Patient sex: M
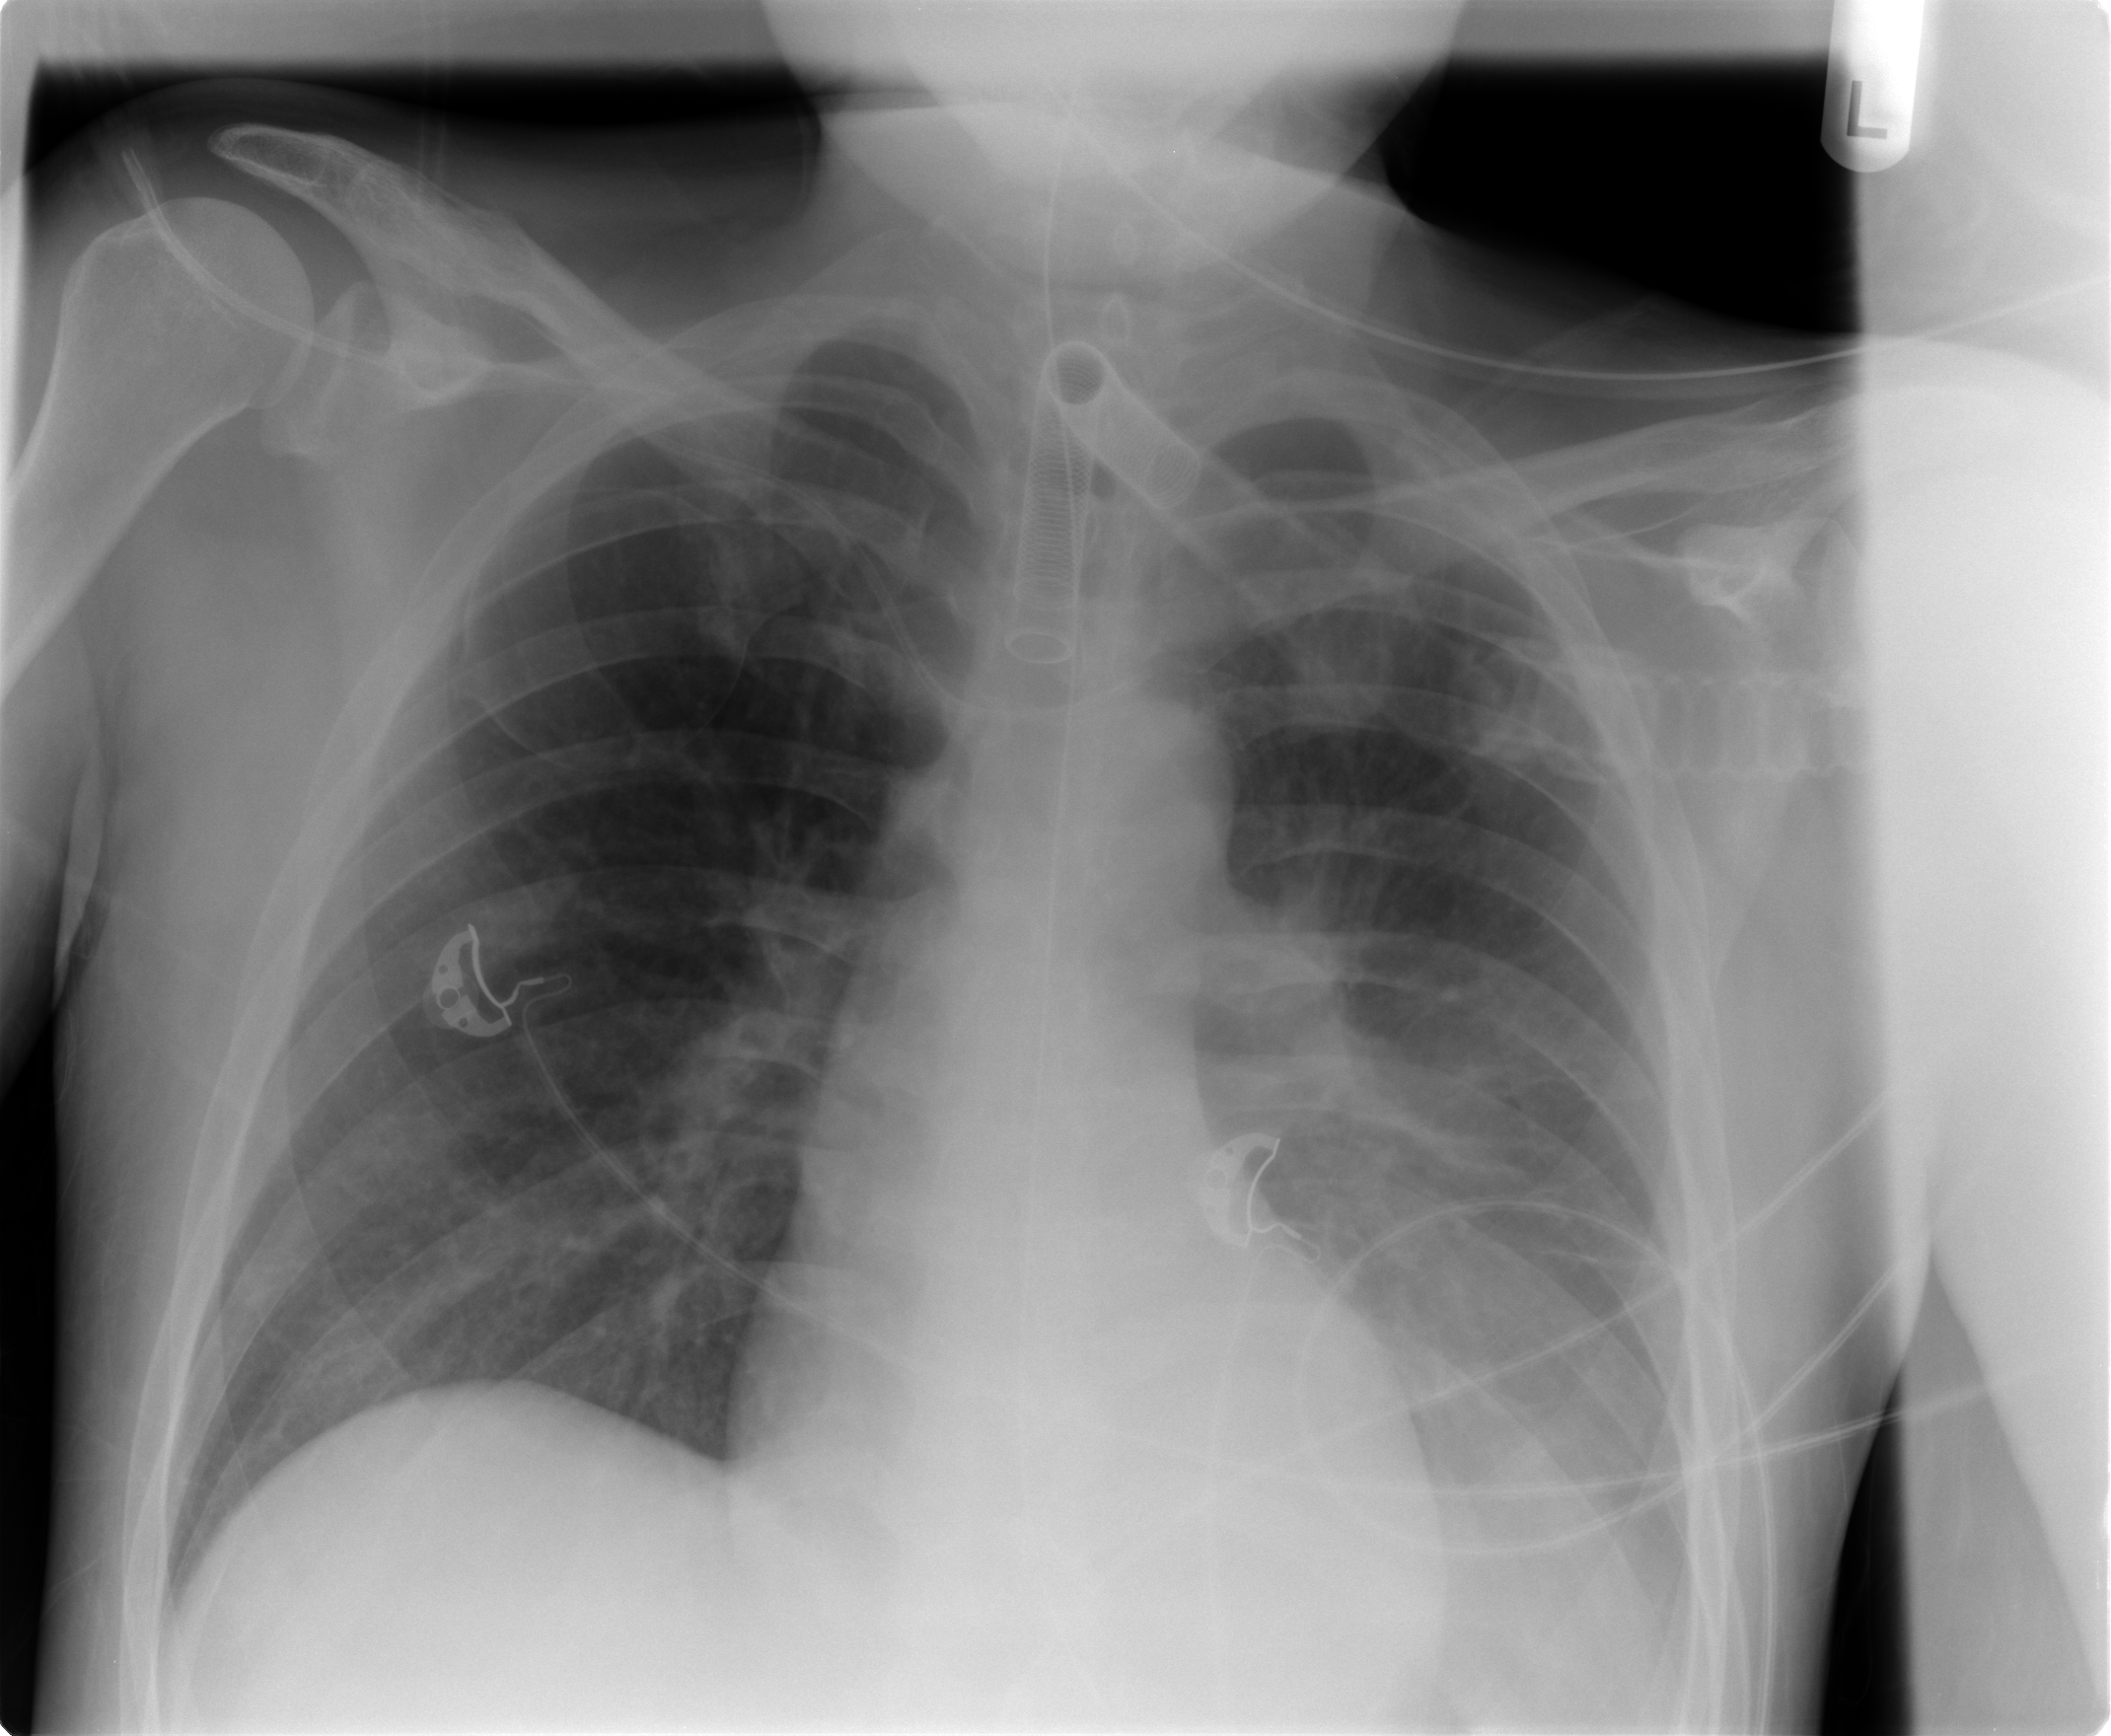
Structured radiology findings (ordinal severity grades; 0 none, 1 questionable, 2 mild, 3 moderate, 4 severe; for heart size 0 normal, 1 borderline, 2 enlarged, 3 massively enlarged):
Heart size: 0
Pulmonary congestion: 1
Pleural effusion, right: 0
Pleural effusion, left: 2
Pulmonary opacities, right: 0
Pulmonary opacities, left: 2
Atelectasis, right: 0
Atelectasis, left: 2